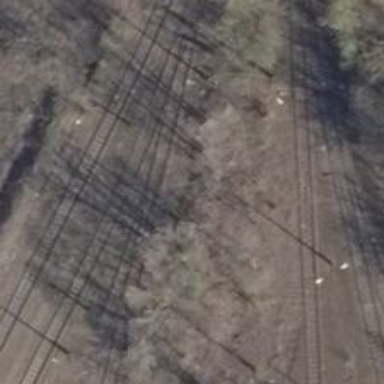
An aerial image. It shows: Railway spur service.